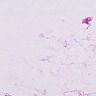
Metastatic tissue present: no